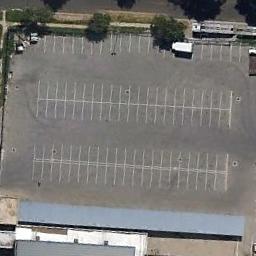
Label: parking_lot